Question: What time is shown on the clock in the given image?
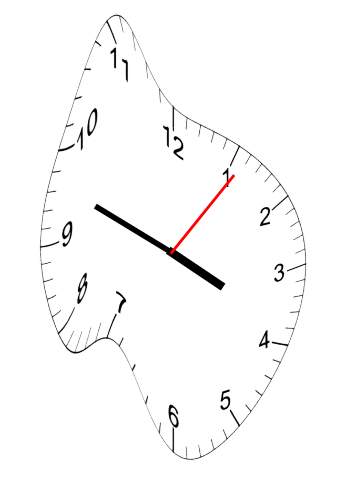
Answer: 03:48:06